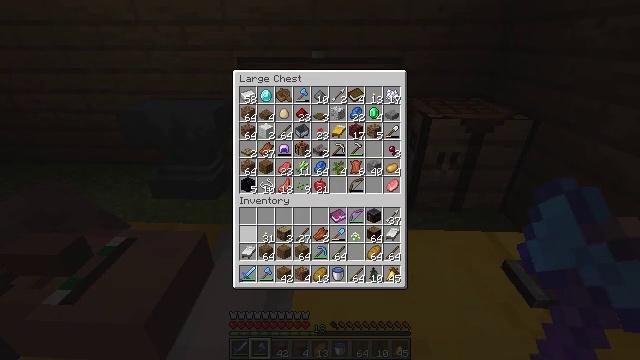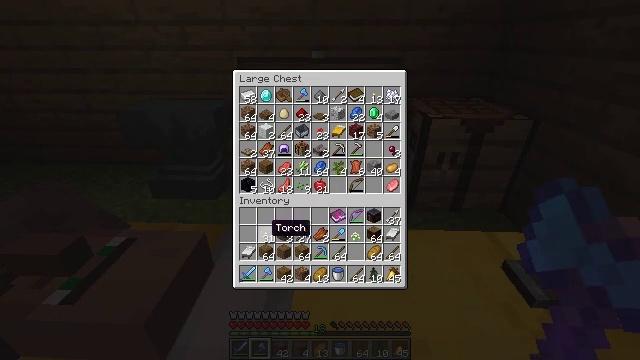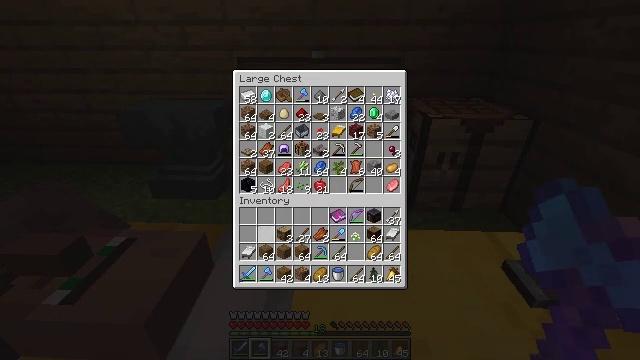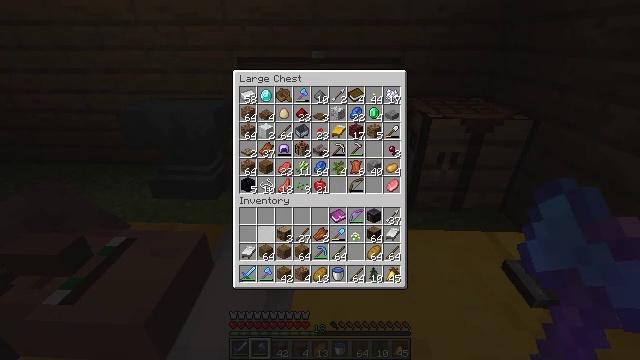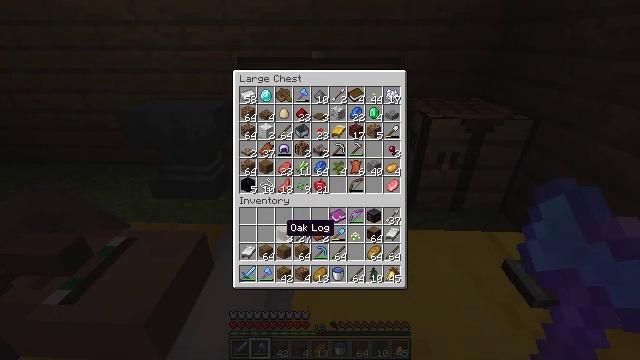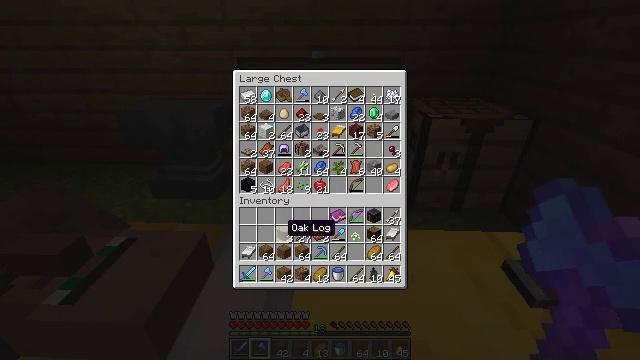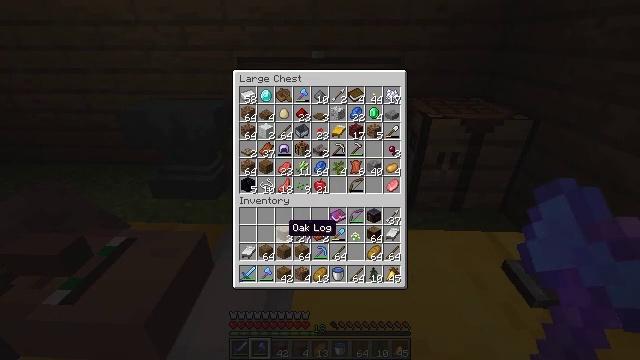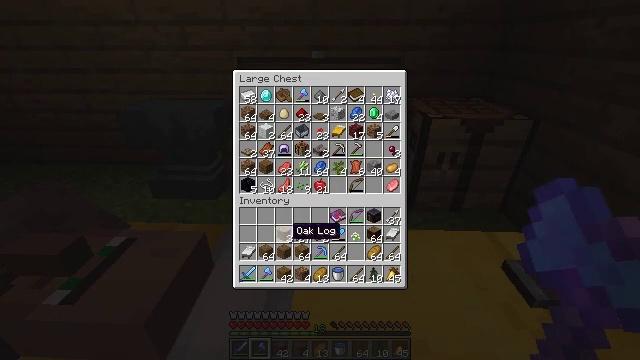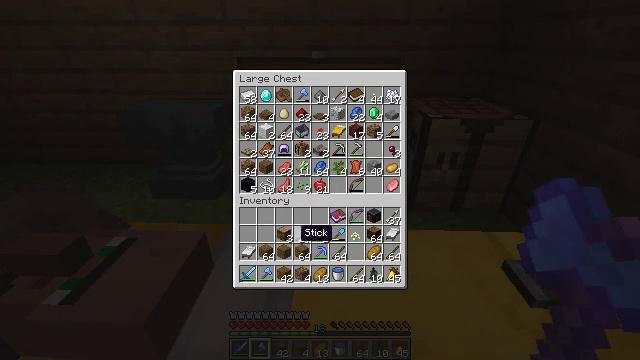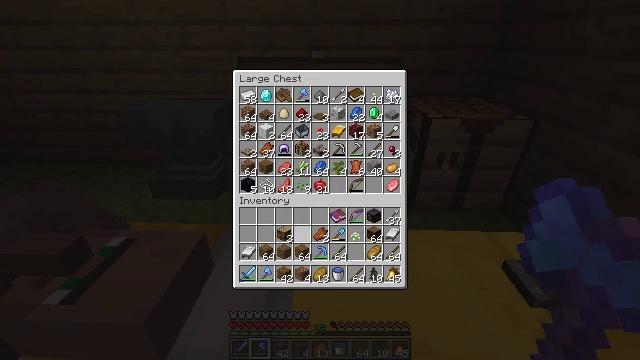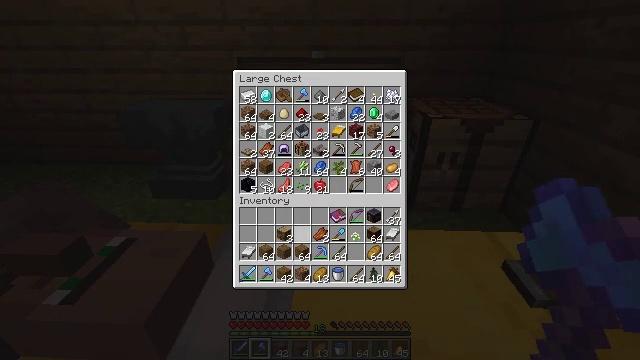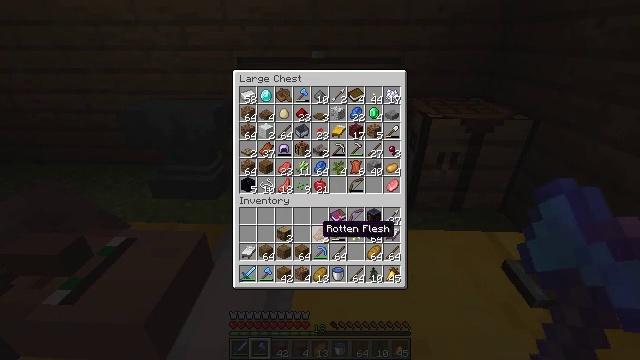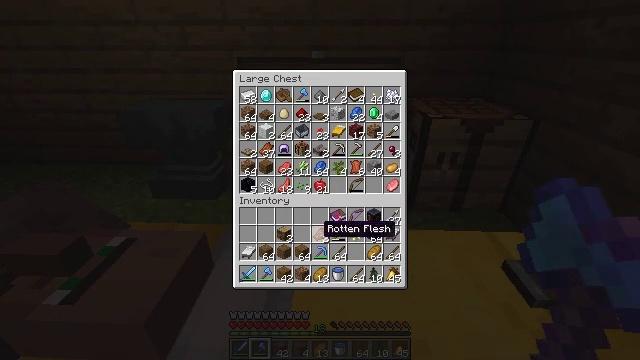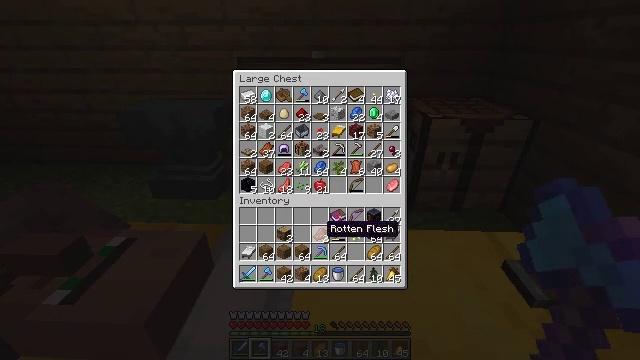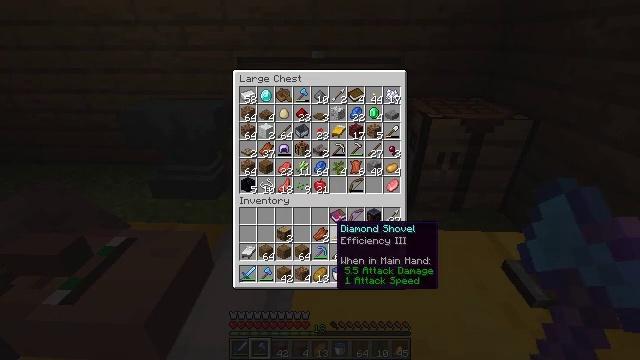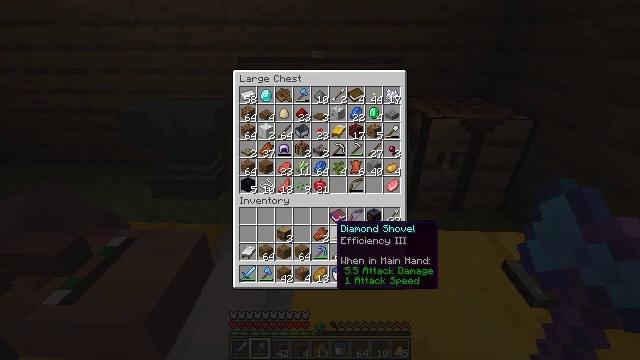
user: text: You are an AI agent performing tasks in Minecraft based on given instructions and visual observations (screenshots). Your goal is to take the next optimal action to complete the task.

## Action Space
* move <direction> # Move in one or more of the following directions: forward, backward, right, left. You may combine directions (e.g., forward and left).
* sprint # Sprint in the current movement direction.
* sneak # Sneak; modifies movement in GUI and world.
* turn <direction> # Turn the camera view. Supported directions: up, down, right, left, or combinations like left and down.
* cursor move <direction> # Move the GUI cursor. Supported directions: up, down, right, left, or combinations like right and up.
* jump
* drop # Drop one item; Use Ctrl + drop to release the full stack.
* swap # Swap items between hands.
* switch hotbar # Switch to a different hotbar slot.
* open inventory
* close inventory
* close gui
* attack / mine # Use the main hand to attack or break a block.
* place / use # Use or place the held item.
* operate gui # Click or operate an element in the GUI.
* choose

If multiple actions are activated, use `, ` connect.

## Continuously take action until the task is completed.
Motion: motion action
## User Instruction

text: Gather the yellow bed by attacking it.
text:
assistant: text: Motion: sneak, cursor move right
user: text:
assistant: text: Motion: sneak, operate gui
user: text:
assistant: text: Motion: sneak, operate gui
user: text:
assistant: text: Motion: sneak, cursor move right, operate gui
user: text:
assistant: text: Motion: sneak, operate gui
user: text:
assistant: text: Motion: sneak, operate gui
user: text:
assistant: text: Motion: sneak, operate gui
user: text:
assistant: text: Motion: sneak, cursor move right
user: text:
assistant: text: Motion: sneak, operate gui
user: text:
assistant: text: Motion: sneak, operate gui
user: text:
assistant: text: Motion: sneak, cursor move right, operate gui
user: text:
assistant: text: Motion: sneak, operate gui
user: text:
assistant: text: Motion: sneak, operate gui
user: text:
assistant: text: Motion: sneak, cursor move right, operate gui
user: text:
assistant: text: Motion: sneak, operate gui
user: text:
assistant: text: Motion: sneak, cursor move right, operate gui
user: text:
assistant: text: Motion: sneak, operate gui
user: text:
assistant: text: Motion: sneak, operate gui
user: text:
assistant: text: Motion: sneak, cursor move right, operate gui
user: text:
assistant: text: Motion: sneak, operate gui
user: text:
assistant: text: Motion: sneak, operate gui
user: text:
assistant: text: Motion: sneak, operate gui
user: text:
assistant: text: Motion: sneak, cursor move right, operate gui
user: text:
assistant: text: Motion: sneak, operate gui
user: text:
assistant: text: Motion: sneak, operate gui
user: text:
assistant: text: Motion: sneak, cursor move down, operate gui
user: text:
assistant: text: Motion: sneak, operate gui
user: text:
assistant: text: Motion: sneak
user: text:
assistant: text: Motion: sneak, operate gui
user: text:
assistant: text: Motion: sneak, cursor move right, operate gui